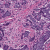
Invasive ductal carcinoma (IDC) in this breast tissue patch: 1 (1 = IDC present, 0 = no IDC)